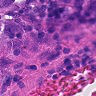
Metastatic tissue present: yes